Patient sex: M
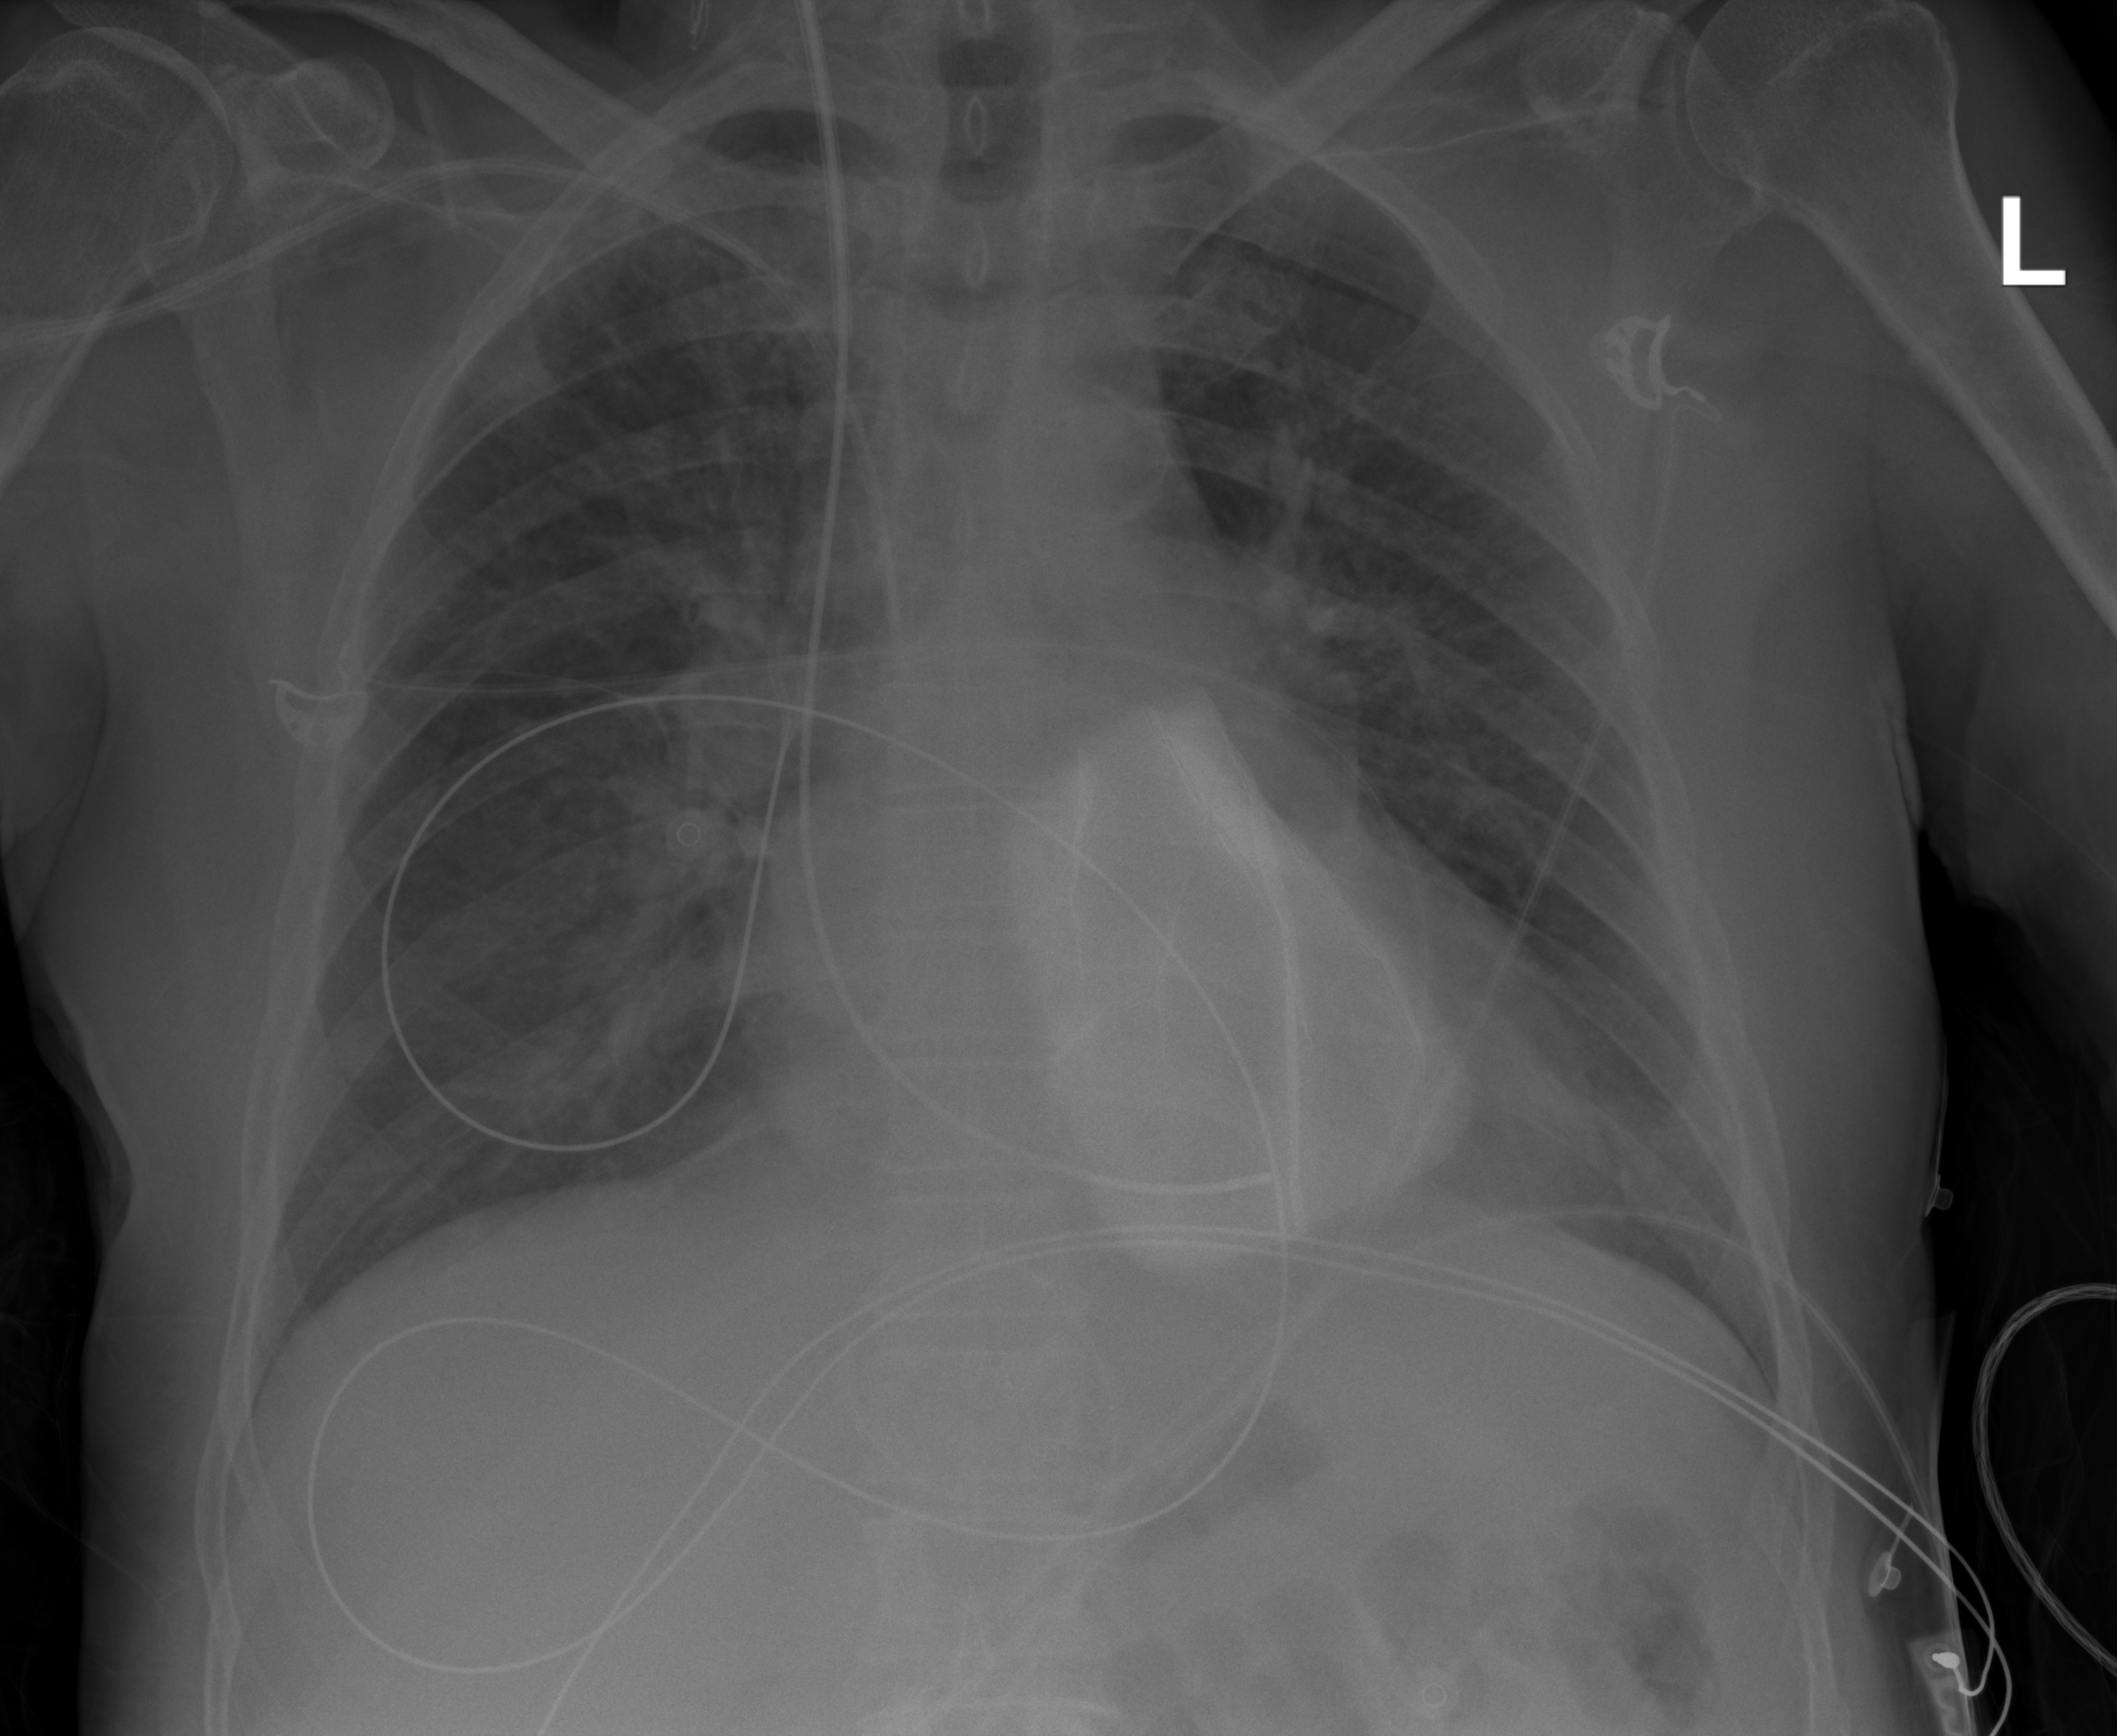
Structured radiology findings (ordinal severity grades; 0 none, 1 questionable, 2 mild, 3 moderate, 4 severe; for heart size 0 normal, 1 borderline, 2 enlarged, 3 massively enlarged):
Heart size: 1
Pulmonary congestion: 3
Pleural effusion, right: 0
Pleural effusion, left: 0
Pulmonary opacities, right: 2
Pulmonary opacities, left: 2
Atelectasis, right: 2
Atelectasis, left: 2